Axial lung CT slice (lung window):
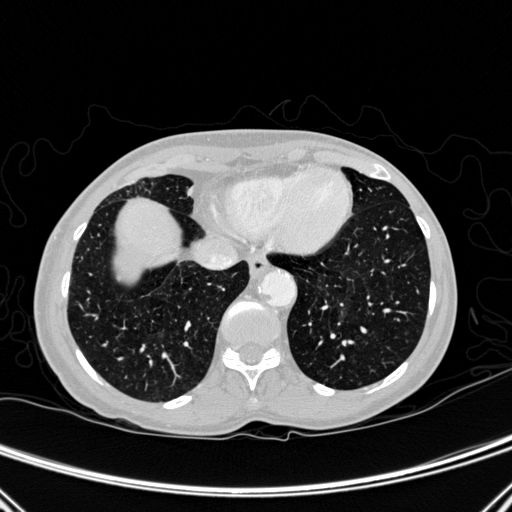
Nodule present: no